Question: I'm trying to use the Jquery tablesorter plugin to order a time like this...
> 2014-07-11-02.10.03
so that is...
> yyyy-MM-dd-HH.mi.ss
I've tried to follow a previous post (<URL> and do the following....
'''
$.tablesorter.addParser({
id: "customDate",
is: function(s) {
return /\d{1,4}-\d{1,2}-\d{1,2}-\d{1,2}-\d{1,2}.\d{1,2}\.\d+/.test(s);
},
format: function(s) {
s = s.replace(/\-/g," ");
s = s.replace(/:/g," ");
s = s.replace(/\./g," ");
s = s.split(" ");
return $.tablesorter.formatFloat(new Date(s[0], s[1]-1, s[2], s[3], s[4], s[5]).getTime()+parseInt(s[6]));
},
type: "numeric"
});
$("#tabHistoryBackups").tablesorter({
sortList: [[3,1],[0,0]],
stripeRowsOnStartUp: true
});
'''
But it does not work and I am having trouble understanding where I might me going wrong. Could someone help me with this please and tell me what is wrong with what I have? Here is what my table looks like.

thanks
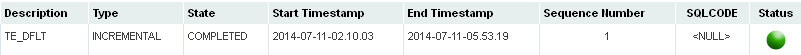
Answer: Your datetime value does not contain milliseconds, so you need to update the RegEx accordingly:
'''
is: function(s) {
return /\d{1,4}-\d{1,2}-\d{1,2}-\d{1,2}\.d{1,2}\.\d{1,2}/.test(s);
},
'''
You also might note that the '.' has been escaped ('\.') to mean a literal '.'. This is because, unless it's been escaped or made part of a character class, '.' is a RegEx metacharacter that means "anything".
You'll also want to update the 'format' method to ignore milliseconds, since your values do not contain them:
'''
format: function(s) {
s = s.replace(/\-/g, " ");
s = s.replace(/\./g, " ");
s = s.split(" ");
return $.tablesorter.formatFloat(new Date(s[0], s[1]-1, s[2], s[3], s[4], s[5]).getTime());
}
'''